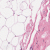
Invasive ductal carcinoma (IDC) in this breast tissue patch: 0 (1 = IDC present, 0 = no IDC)